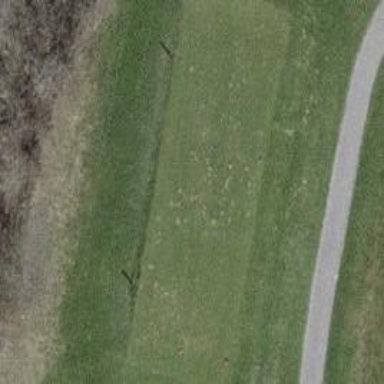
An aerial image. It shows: Golf tee.